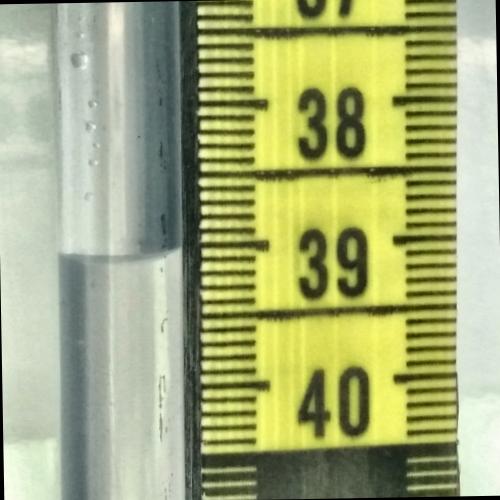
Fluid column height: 39.0 cm